Question: I have two cameras setup as shown in following picture:

What I have with this setup:
- '(x1,y1)'- '(x2,y2)'
How can I trace/identify real world 3D coordinates '(x,y,z)' of this green object via these two cameras (i.e combination of top view image and side view image)?
I know how to calibrate single camera using JavaCV/OpenCV but I don't know how perform stereo calibration other stuff using JavaCV/OpenCV.
What is the step-by-step procedure for doing such stereo calibration via two cameras?
What would be the output (e.g., intrinsic matrix, distortion etc.) of such a stereo calibration process and how can I use that output in order to compute the real world 3D coordinates of this green object?
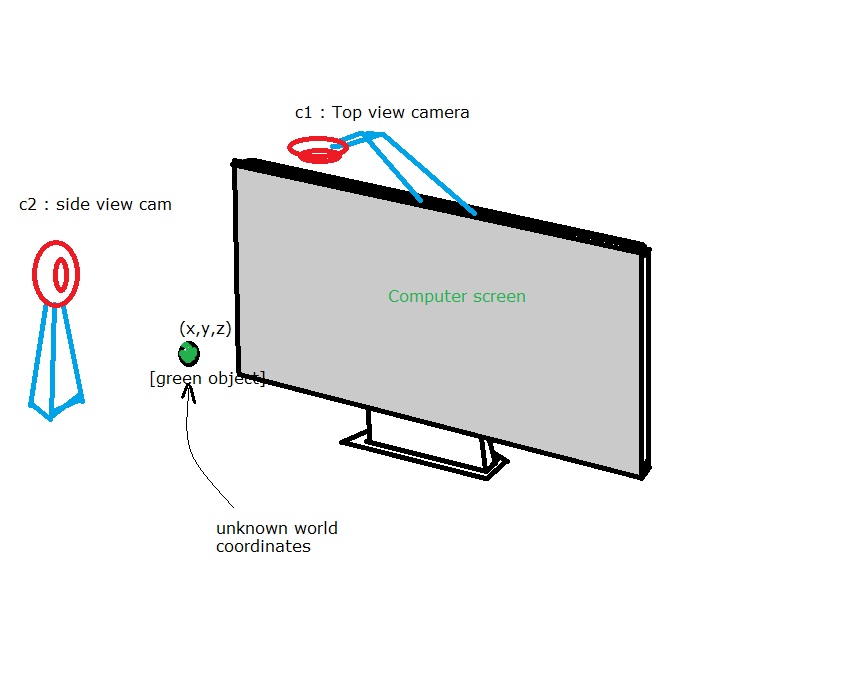
Answer: After looking at the picture,I think you may face problem in implementing stereo algorithms for your a setup. The stereo rectification works well when the cameras are almost fronto-parallel . For your camera setup, you can hardly get any rectified image on which you could find any disparity matching.